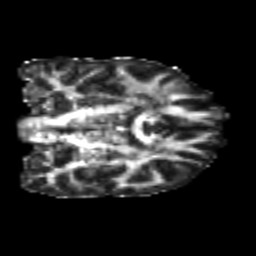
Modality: FA
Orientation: coronal
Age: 20
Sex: male
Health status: healthy
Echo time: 0.074 s